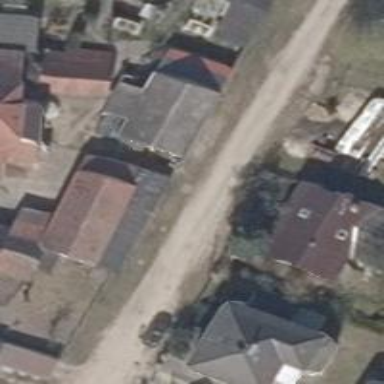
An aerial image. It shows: Residential road with sandy surface.